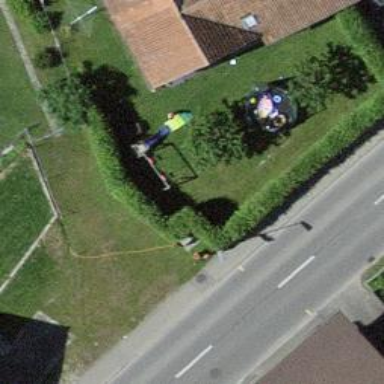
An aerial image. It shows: Bus stop with platform for public transport.